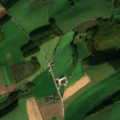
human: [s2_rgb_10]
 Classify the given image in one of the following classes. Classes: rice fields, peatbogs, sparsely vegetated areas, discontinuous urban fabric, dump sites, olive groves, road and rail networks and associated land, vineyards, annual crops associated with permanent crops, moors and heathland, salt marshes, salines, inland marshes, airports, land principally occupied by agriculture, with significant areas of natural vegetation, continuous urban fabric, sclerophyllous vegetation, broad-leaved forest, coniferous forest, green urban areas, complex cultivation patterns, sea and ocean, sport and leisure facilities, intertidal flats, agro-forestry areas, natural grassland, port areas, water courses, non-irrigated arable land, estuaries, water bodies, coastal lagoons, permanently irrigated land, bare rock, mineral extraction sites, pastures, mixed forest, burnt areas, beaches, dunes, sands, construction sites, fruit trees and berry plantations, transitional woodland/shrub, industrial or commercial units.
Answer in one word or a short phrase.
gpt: non-irrigated arable land, pastures, complex cultivation patterns, land principally occupied by agriculture, with significant areas of natural vegetation, broad-leaved forest, coniferous forest